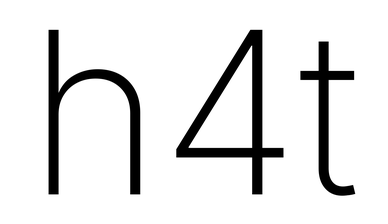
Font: Inter_ExtraLight